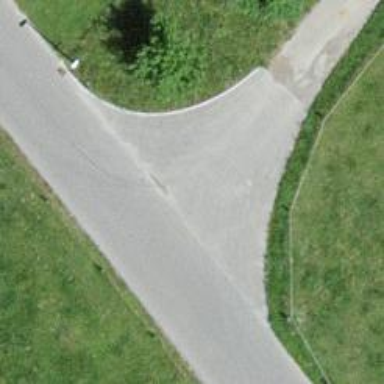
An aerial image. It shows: Unclassified paved road.